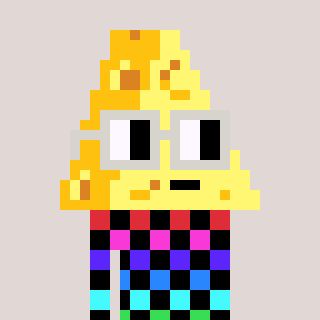
a pixel art character with square light gray glasses, a cheese-shaped head and a gold-colored body on a warm background